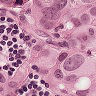
Metastatic tissue present: yes